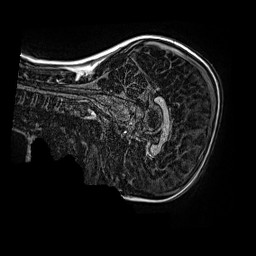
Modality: MP2RAGE
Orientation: sagittal
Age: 11
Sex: female
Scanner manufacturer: siemens
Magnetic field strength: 3 T
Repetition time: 4 s
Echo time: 0.00299 s